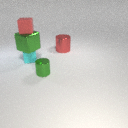
small red rubber cube above small cyan rubber cube